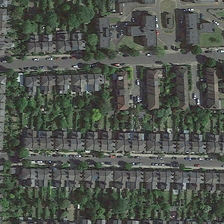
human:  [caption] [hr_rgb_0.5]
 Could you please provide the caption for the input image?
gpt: many buildings and green trees are in a dense residential area .

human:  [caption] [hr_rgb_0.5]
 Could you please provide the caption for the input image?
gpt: many buildings and green trees are in a dense residential area .

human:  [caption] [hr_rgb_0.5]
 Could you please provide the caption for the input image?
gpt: many buildings and green trees are in a dense residential area .

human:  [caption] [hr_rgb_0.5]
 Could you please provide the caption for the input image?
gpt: many buildings and green trees are in a dense residential area .

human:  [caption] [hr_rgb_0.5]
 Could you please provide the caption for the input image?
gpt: many buildings and green trees are in a dense residential area .